Question: I have this problem:

And I have this code:
user.rb:
'''
class User < ActiveRecord::Base
# Include default devise modules. Others available are:
# :confirmable, :lockable, :timeoutable and :omniauthable
devise :database_authenticatable, :registerable,
:recoverable, :rememberable, :trackable, :validatable
def full_name
"lalalala"
end
end
'''
status.rb:
'''
class Status < ActiveRecord::Base
belongs_to :user
end
'''
show.html.erb:
'''
<p id="notice"><%= notice %></p>
<p>
<strong>Name:</strong>
<%= @status.user.full_name %>
</p>
<p>
<strong>Content:</strong>
<%= @status.content %>
</p>
<%= link_to 'Edit', edit_status_path(@status) %> |
<%= link_to 'Back', statuses_path %>
'''
What am I missing here? I can't access the full_name method, but I don't know why. I'm new at Ruby-on-Rails so it must be some simple detail that I'm not understanding.
rails version: 4.1.5; ruby version: 2.1.2
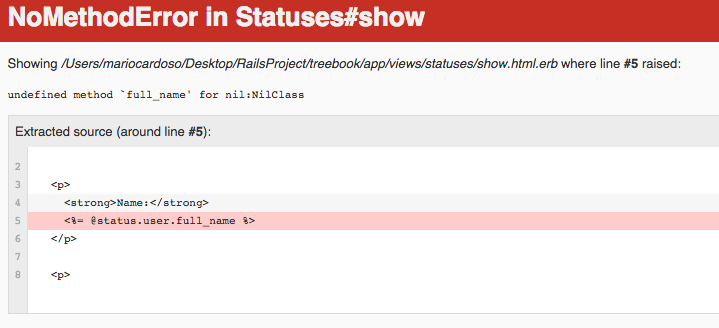
Answer: Further to 'Marek''s comment, you'll also want to look at using the <URL>:
'''
#app/models/status.rb
class Status < ActiveRecord::Base
belongs_to :user
delegate :full_name, to: :user, prefix: true
end
'''
This will give you the ability to call:
'''
@status.user_full_name
'''
---
As 'Marek' said, you'll likely not have any 'user' object associated to your 'status'.
To determine if this is the problem, you'll want to use a <URL> to check if the 'user' object actually exists before calling it:
'''
<%= @status.user_full_name if @status.user.present? %>
'''
This will give you the ability to call the associated 'user' object is present